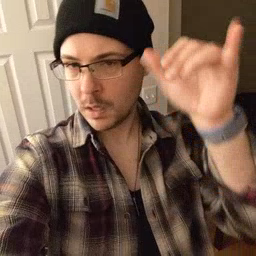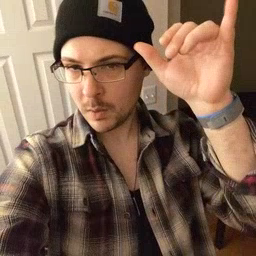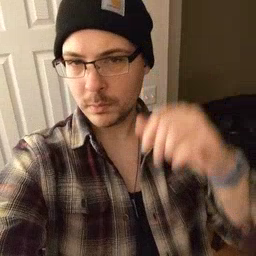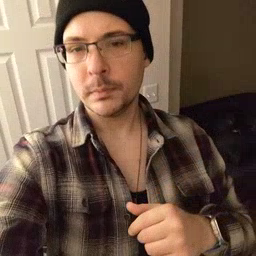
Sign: cow